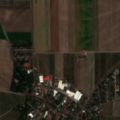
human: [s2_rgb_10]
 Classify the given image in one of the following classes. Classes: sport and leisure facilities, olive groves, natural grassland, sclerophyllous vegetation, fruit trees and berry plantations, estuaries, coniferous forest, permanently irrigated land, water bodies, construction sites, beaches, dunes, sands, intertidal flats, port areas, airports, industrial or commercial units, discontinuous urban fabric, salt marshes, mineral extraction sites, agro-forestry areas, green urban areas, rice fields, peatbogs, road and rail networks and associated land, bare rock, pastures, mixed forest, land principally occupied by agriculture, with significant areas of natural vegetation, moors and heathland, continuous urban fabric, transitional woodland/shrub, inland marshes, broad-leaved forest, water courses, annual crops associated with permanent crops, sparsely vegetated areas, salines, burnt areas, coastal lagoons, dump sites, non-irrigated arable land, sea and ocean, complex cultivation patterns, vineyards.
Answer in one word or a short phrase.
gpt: discontinuous urban fabric, non-irrigated arable land